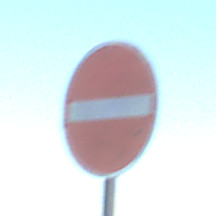
Verkehrszeichen: VerbotDerEinfahrt
Umgebung: Outdoor, Nature
Tageszeit: SunriseSunset
Wetter: Clear
Licht: Natural
Jahreszeit: NotSpecified
Kontrast: HighContrast